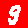
Digit: 9